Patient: sex F, age 70
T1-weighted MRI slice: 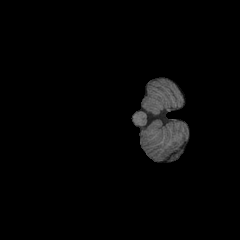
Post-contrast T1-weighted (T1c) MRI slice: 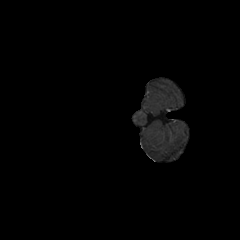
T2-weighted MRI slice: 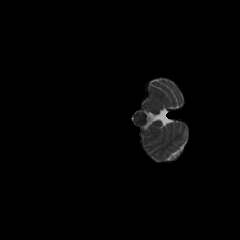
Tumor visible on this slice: no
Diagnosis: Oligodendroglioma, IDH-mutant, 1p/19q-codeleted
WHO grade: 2